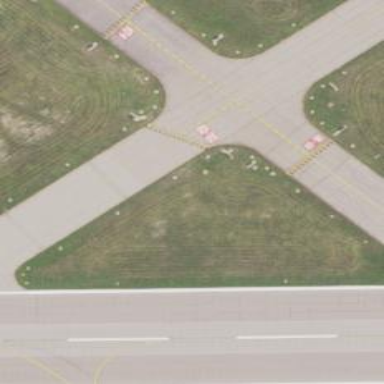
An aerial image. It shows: Image of taxiway at airport.